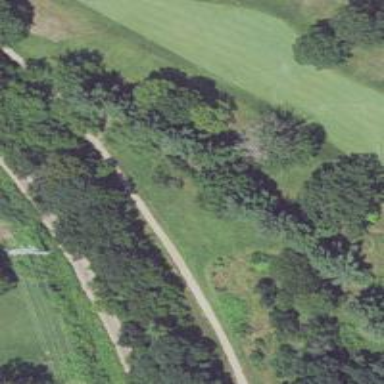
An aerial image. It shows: Service road used as golf cart path.